Question: I have a problem with testing an account creation process. Here is the error that I get:
'''
Object [object HTMLIFrameElement] has no method 'getCurrentWindow'
com.thoughtworks.selenium.SeleniumException: Object [object HTMLIFrameElement] has no method 'getCurrentWindow'
at com.thoughtworks.selenium.HttpCommandProcessor.throwAssertionFailureExceptionOrError(HttpCommandProcessor.java:97)
at com.thoughtworks.selenium.HttpCommandProcessor.doCommand(HttpCommandProcessor.java:91)
at com.thoughtworks.selenium.DefaultSelenium.waitForPageToLoad(DefaultSelenium.java:635)
at com.thoughtworks.selenium.Selenium$waitForPageToLoad$0.call(Unknown Source)
at grails.plugins.selenium.SeleniumWrapper.waitForPageToLoad(SeleniumWrapper.groovy)
at com.thoughtworks.selenium.Selenium$waitForPageToLoad.call(Unknown Source)
at grails.plugins.selenium.meta.AndWaitDynamicMethod.invoke(AndWaitDynamicMethod.groovy:33)
at grails.plugins.selenium.SeleniumWrapper.methodMissing(SeleniumWrapper.groovy:125)
at tokenadmin.SignUpTests.testManualSignUp(SignUpTests.groovy:33)
'''
and here is the screenshot:

and the part of relevant code:
'''
selenium.waitForElementPresent("css=#registerForm");
selenium.type("name=name", "selenium test 1");
selenium.type("name=email", emailAddress);
selenium.type("css=input[tabindex="13"]", "123123");
selenium.type("name=password1", "123123");
selenium.type("css=input[tabindex="14"]", "123123");
selenium.type("name=password2", "123123");
selenium.submitAndWait("css=#registerForm")
assertTrue(selenium.isTextPresent("Please confirm your e-mail address"));
'''
any ideas what to do?
UPDATE:
I changed everything to localhost:8080 and suddenly it started to work. Not sure why though.
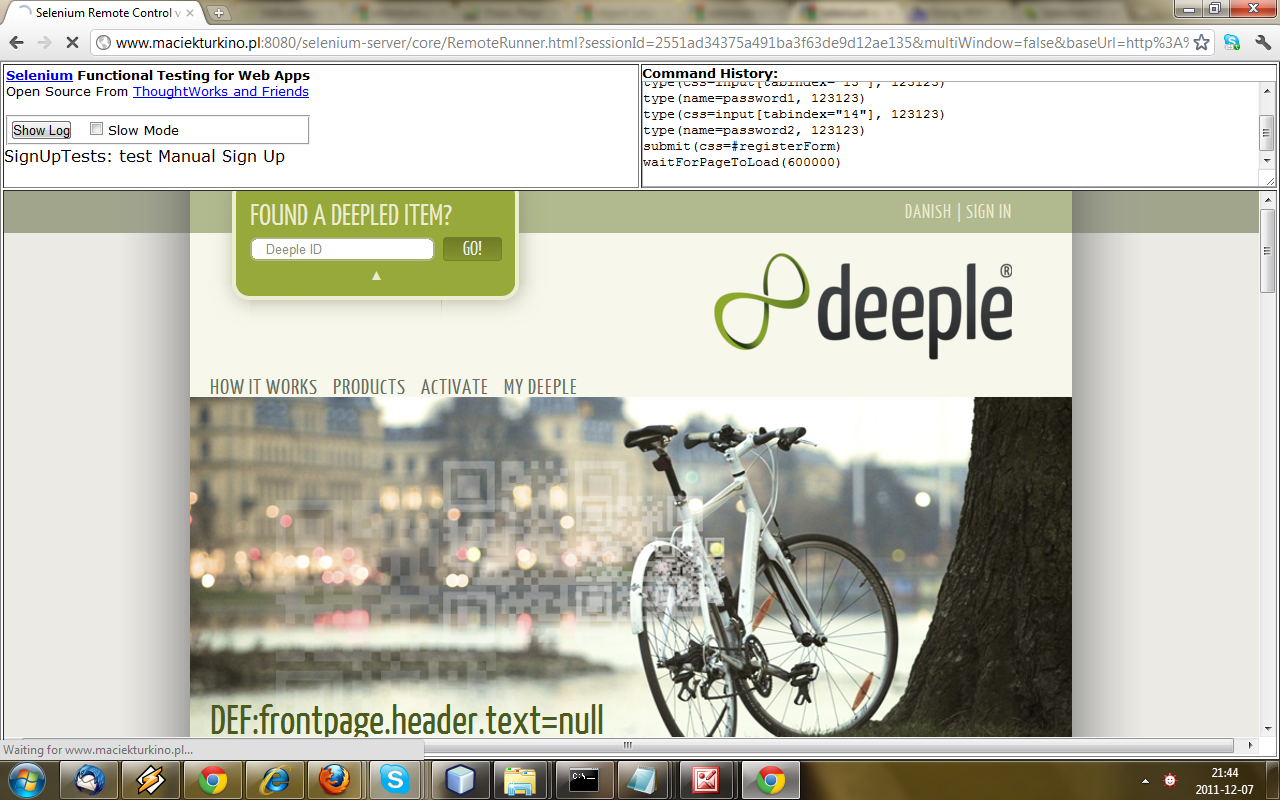
Answer: After changing the project url to localhost:8080 it started to work